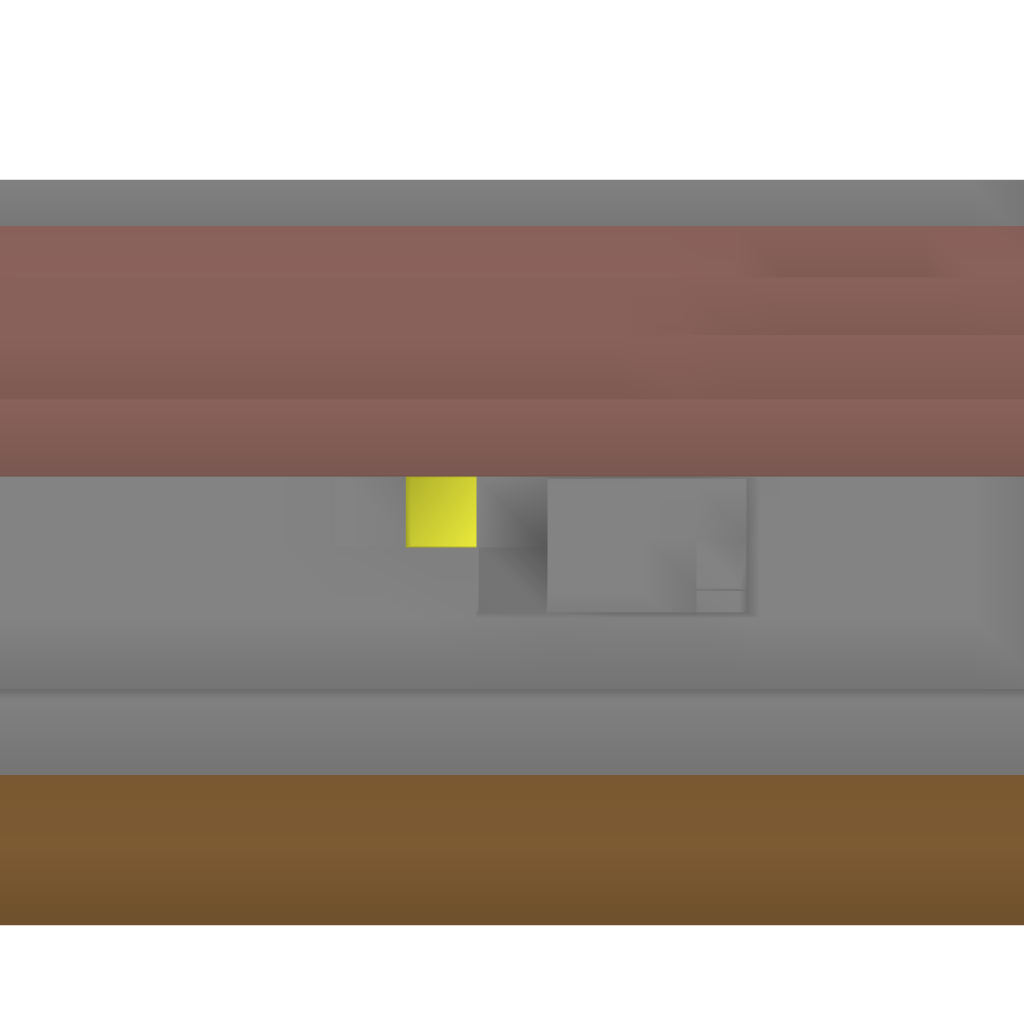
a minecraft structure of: Two room house bad low quality